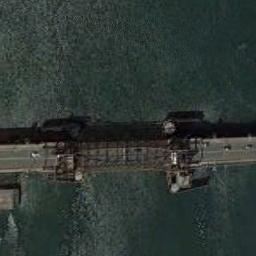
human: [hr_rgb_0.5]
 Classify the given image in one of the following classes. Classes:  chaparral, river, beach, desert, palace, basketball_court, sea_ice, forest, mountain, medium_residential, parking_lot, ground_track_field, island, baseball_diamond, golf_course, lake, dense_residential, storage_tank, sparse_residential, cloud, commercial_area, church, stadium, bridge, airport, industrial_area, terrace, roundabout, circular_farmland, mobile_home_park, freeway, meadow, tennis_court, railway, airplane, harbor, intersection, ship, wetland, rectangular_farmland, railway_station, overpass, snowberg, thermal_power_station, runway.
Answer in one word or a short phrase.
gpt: bridge